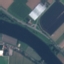
Label: River